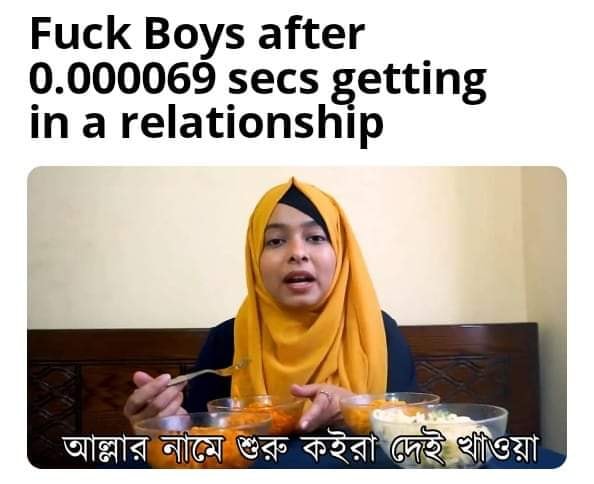
Caption: Fuck Boys after 0.000069 secs getting in a relationship   আল্লার নামে শুরু কইরা দেই খাওয়া
Label: hate